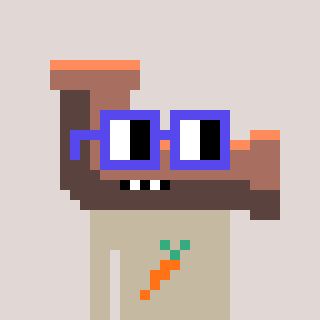
a pixel art character with square blue glasses, a pipe-shaped head and a bege-colored body on a warm background